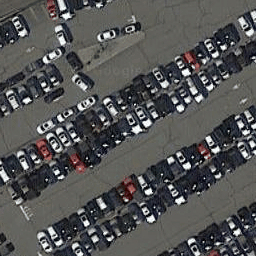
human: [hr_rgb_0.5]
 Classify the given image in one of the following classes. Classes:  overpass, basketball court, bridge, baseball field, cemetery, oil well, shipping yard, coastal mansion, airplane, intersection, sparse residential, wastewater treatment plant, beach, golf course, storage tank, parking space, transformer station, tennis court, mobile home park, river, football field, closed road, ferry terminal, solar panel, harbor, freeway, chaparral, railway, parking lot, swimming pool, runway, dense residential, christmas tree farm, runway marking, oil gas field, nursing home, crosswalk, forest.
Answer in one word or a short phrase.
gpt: parking lot